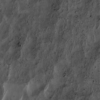
Label: not_dusty